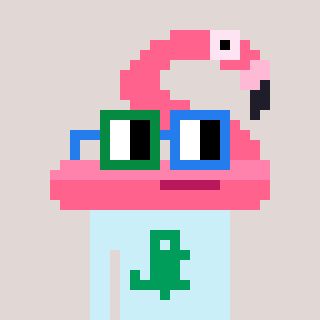
a pixel art character with square green and blue glasses, a flamingo-shaped head and a cold-colored body on a warm background